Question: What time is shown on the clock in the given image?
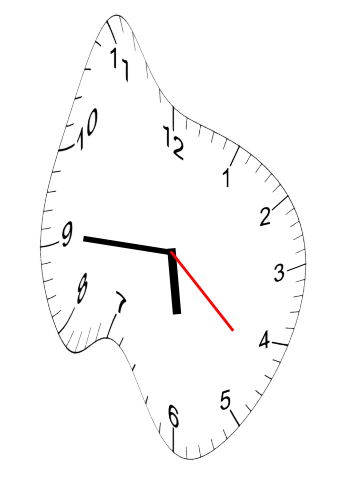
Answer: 05:45:22